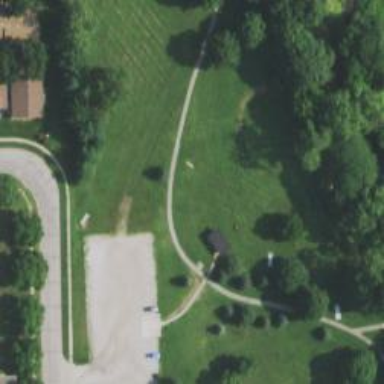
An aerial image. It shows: Disc golf tee.